Question: I am getting a NoClassDefFoundError when I try to compile and run the Producer example that comes with Kafka. I want to know how to resolve the error discussed below?
> Caveat: I am a C++/C# programmer who is Linux literate and starting to
learn Java. I can follow instructions, but may well ask for some
clarification along the way.
I have a VM sandbox from Hortonworks that is running a Red Hat appliance. On it I have a working kafka server and by following this <URL> I am able to get the desired Producer posting messages to the server.
Now I want to get down to writing my own code, but first I decided to make sure I can compile the example files that Kafka came with After a day of trial and error I just cannot seem to get this going.
here is what I am doing:
I am going to the directory where the example files are located and typing:
javac -cp $KCORE:$KCLIENT:$SCORE:. ./*.java
$KCORE:$KCLIENT:$SCORE resolve to the jars for the kafka core, kafka-client, and scala libraries respectively. everything returns just fine with no errors and places all the class files in the current directory; however, when I follow up with
javac -cp $KCORE:$KCLIENT:$SCORE:. Producer
I get a NoClassDefFoundError telling me the following
The code for the class is
'''
package kafka.examples;
import java.util.Properties;
import kafka.producer.KeyedMessage;
import kafka.producer.ProducerConfig;
public class Producer extends Thread
{
private final kafka.javaapi.producer.Producer<Integer, String> producer;
private final String topic;
private final Properties props = new Properties();
public Producer(String topic)
{
props.put("serializer.class", "kafka.serializer.StringEncoder");
props.put("metadata.broker.list", "localhost:9092");
// Use random partitioner. Don't need the key type. Just set it to Integer.
// The message is of type String.
producer = new kafka.javaapi.producer.Producer<Integer, String>(new ProducerConfig(props));
this.topic = topic;
}
public void run() {
int messageNo = 1;
while(true)
{
String messageStr = new String("Message_" + messageNo);
producer.send(new KeyedMessage<Integer, String>(topic, messageStr));
messageNo++;
}
}
}
'''
Can anybody point me in the right direction to resolve this error? Do the classes need to go in different directories for some reason?
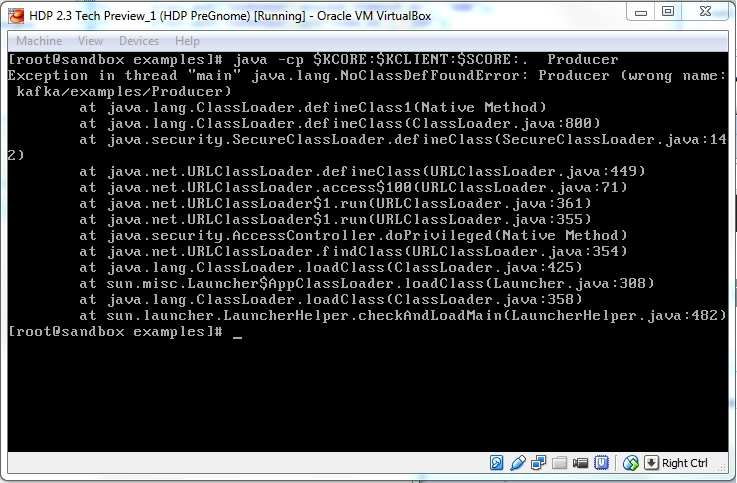
Answer: The package name is a part of the class name you need to supply on the command line:
'''
javac -cp $KCORE:$KCLIENT:$SCORE:. kafka.examples.Producer
'''
Also, you should be standing in the root directory of your class hierarchy, which seems to be two directories up (you're currently standing in 'kafka/examples'. Alternatively, you can use '../..' instead of '.' in the '-cp' argument to denote that the root is two directories up.
You might want to get familiar with using an IDE such as IntelliJ IDEA or Eclipse (and how to use libraries in those IDEs), as this will make development much easier. Props for doing things the hard way first, though, as you'll get a better understanding of how things are stitched together (an IDE will essentially figure all those console commands for you without you noticing).